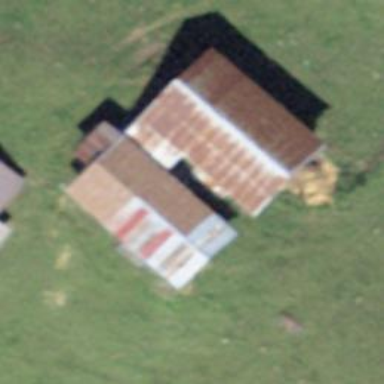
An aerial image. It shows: Farm auxiliary building.